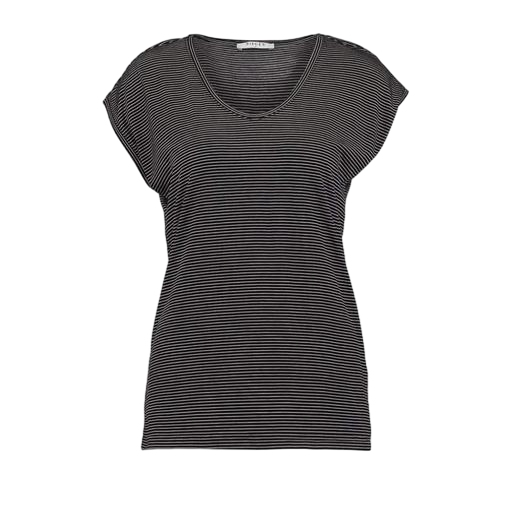
black women's stripe t, black women's striped t-shirt, black stripe short sleeve v-neck tee, white background